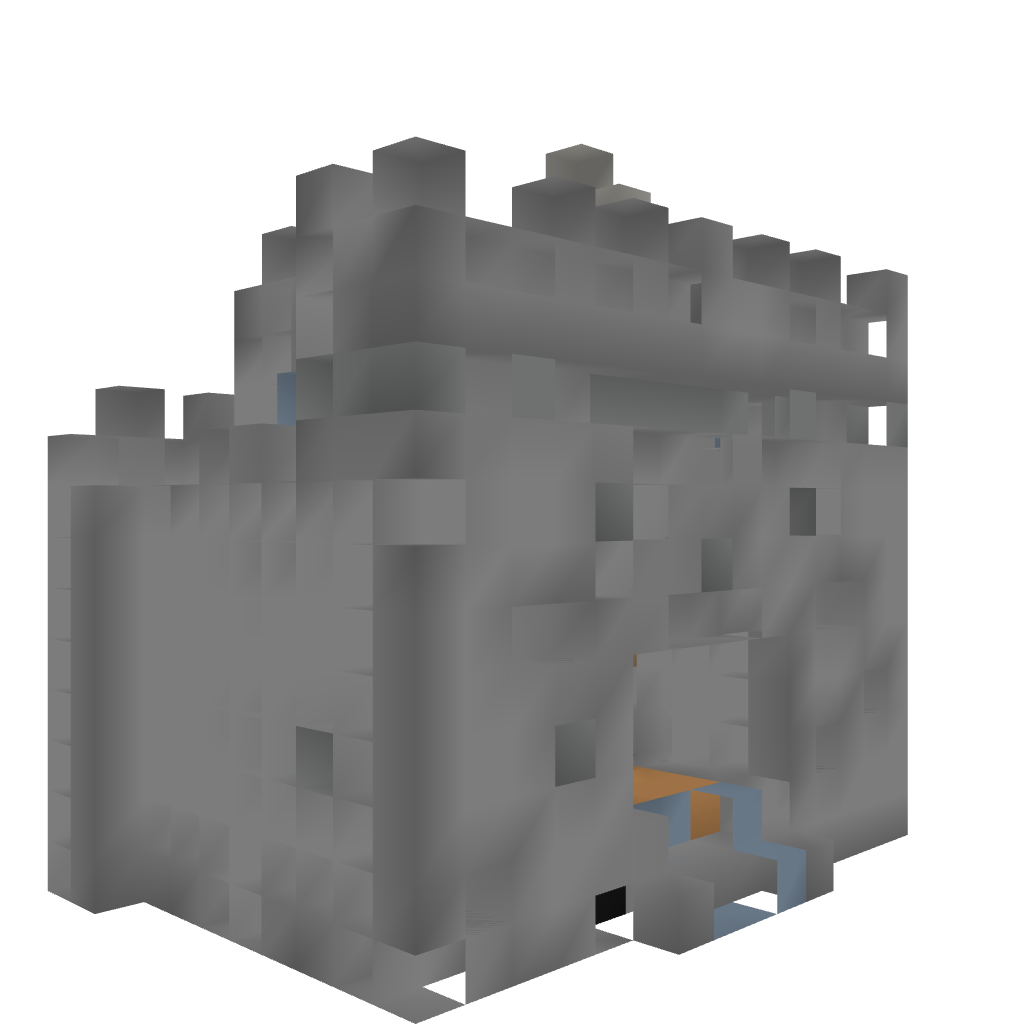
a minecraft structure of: Castle Gate